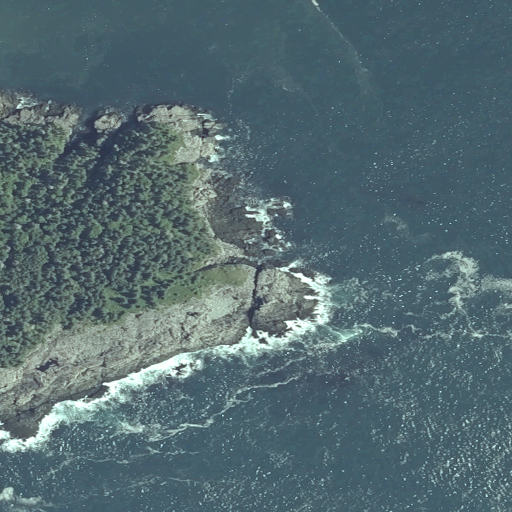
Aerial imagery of cape in Maine named Long Point containing open water, herbaceous wetlands, barren land, evergreen forest, and mixed forest